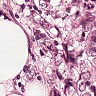
Metastatic tissue present: yes